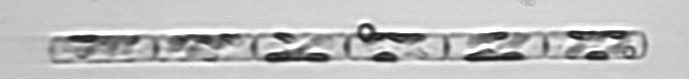
Label: Guinardia_delicatula